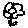
Label: flower